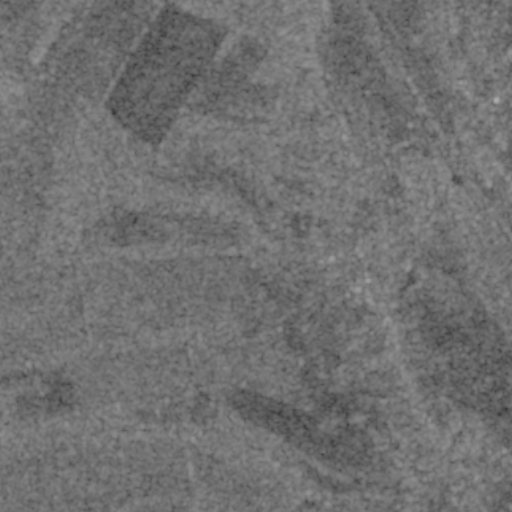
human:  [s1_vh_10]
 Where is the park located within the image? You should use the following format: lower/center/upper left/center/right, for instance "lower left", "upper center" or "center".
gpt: The park is located in the lower center of the image.
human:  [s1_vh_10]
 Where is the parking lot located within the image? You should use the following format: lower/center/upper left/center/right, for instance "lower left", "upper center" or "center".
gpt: There is no parking lot in the image.

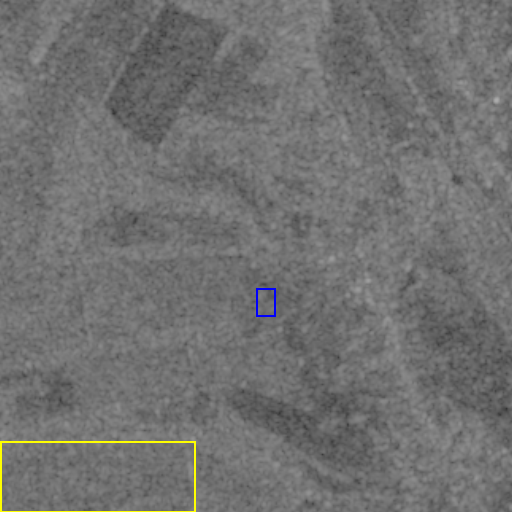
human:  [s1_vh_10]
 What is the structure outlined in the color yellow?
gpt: The structure outlined in yellow is a crop field.
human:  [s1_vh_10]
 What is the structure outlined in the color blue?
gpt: The structure outlined in blue is a park.
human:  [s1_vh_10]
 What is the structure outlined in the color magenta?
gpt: There is no magenta outline.